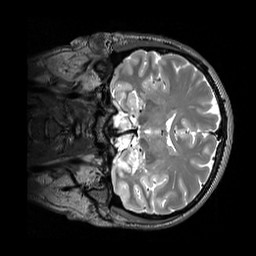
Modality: T2w
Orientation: coronal
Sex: male
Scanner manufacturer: siemens
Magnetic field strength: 3 T
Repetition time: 3.2 s
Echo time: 0.409 s